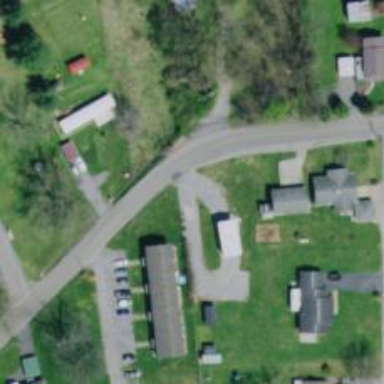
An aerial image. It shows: Driveway leading to service road.